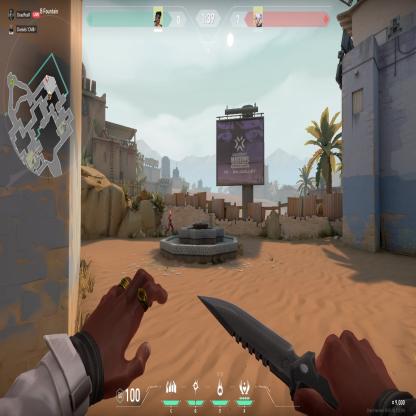
Label: enemy